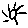
Label: sun